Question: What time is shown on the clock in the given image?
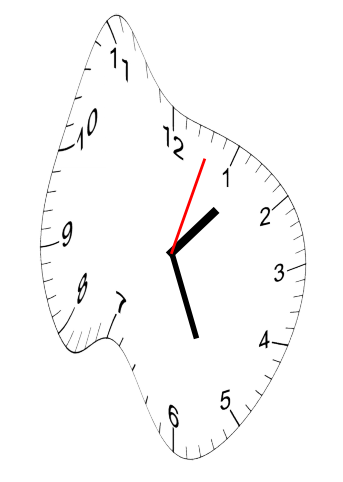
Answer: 01:26:03